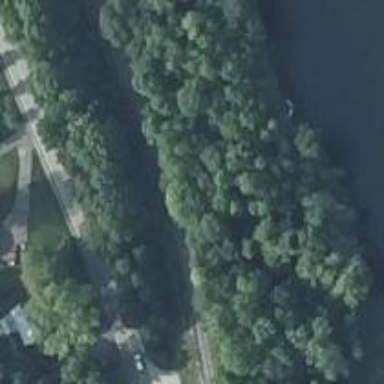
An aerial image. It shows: Abandoned railway.